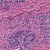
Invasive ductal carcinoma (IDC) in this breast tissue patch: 1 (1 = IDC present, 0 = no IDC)